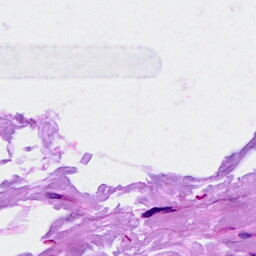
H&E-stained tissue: Breast